Question: I using a sql-server compact database within a c# winform project.
If I look at the files that make up the solution I can see a copy of the exe and the sdf file in both of the following folders:
1. /bin/Debug/
2. /bin/Release/
If I double-click and exe in 1. then it updates the sdf in 1. and likewise for the exe/sdf in 2.
When I open VS I assume I'm playing around with the files in 1. ?
When do the files in 2. get overwritten ?
When I publish the project using a Click-Once install which files are being used to create the '.application' file ?
The generic post above hasn't solved my problem but it has somewhat confused things further. Here is the scenario which I was hoping answers to the above would solve:
The development Solution folder is saved on a USB pen drive.
This Solution includes a database file.
I have publish to my home PC
I have published to my work PC.
I'm happy carrying the pen drive around and plugging in to either PC.
How do I set things up so that if I update the database only one version of the data exists?
I've changed the solution to Expert Settings and exposed the configuration manager - can this help?:

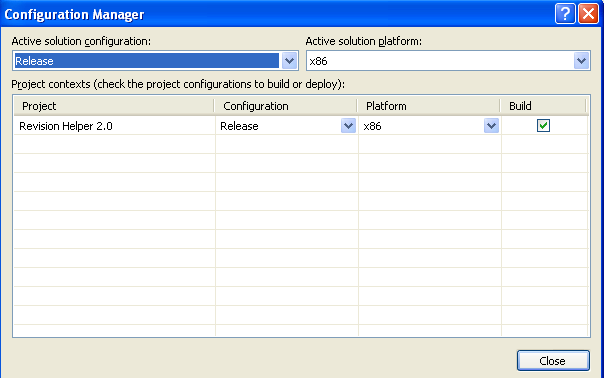
Answer: <URL>
<URL>
those are two diffrent configurations of the project.
and those are built into diffrent folders
the clikc once files are probably based on what is the current ACTIVE CONFIGURATION